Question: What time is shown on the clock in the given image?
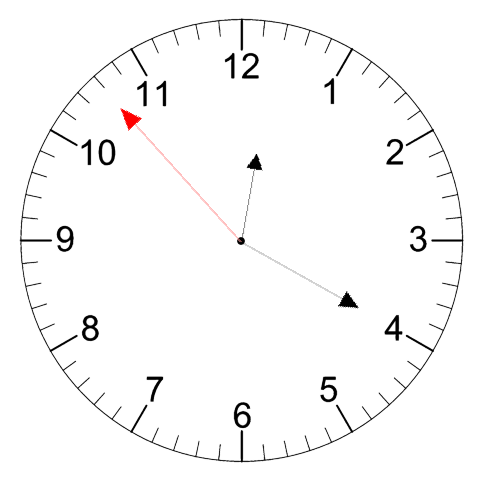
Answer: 12:19:53